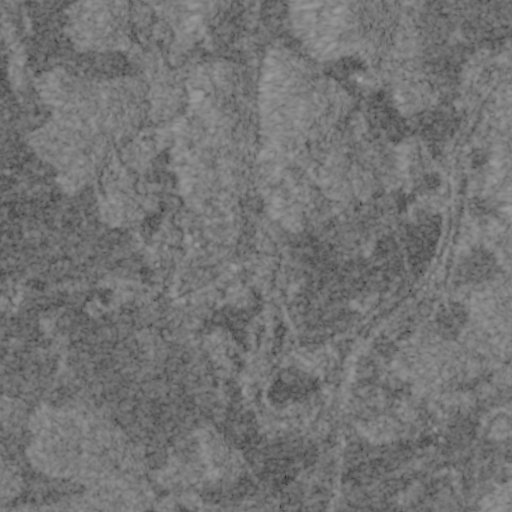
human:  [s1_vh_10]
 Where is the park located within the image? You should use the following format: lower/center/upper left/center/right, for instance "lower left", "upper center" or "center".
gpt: The park is located in the center of the image.
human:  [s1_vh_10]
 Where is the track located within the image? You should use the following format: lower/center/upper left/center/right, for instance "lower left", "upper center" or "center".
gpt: There is no track in the image.

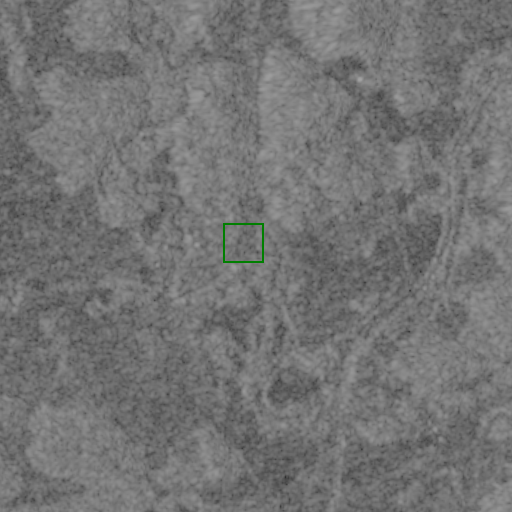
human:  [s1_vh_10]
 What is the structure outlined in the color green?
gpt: The structure outlined in green is a park.
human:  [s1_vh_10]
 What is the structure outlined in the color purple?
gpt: There is no purple outline.